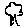
Label: tree